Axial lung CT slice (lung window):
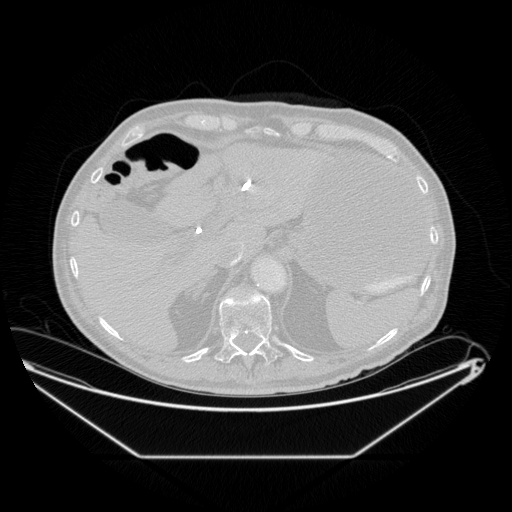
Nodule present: no